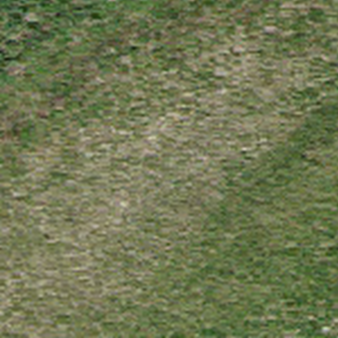
Label: other